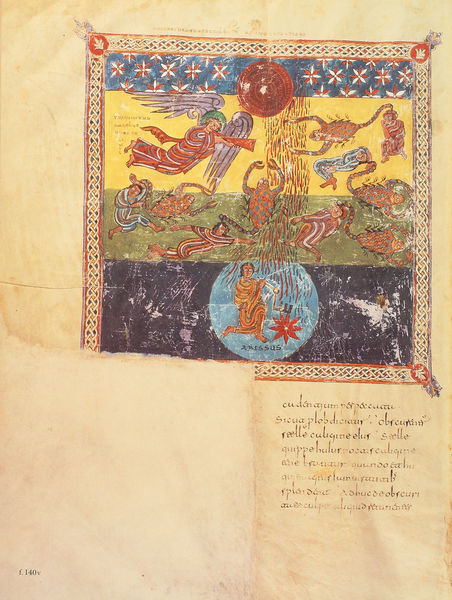
Titel: Beatus-Manuskript
Künstler: Magius
Institution: New York, Pierpont Morgan Library
Schlagwörter: blau, flügel, himmel, gelb, grün, menschen, bunt, rot, tiere, engel, schrift, farben, streifen, regen, buch, stern, strahlen, sterne, text, mittelalter, fanfare, posaune, sternzeichen, krebs, trompete, buchmalerei, manuskript, skorpion